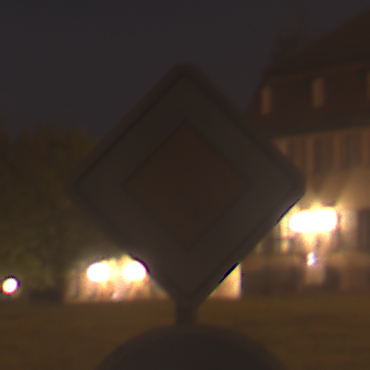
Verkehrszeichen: Vorfahrtsstrasse
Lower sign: VorgeschriebeneFahrtrichtungLinks
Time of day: Night
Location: Outdoor (Suburban)
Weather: PartlyCloudy
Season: NotSpecified
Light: Artificial